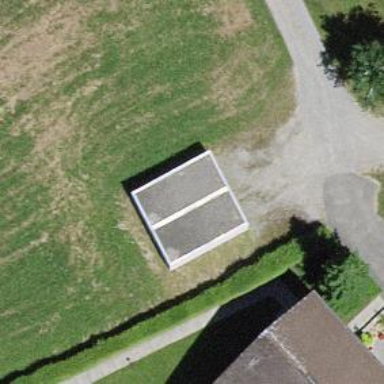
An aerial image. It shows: Garage building.